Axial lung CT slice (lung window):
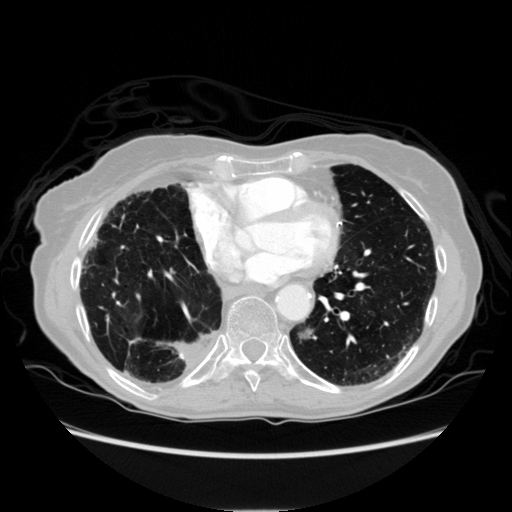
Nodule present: yes
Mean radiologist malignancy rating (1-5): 1